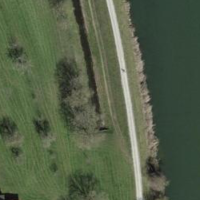
EUNIS habitat code: 25
Species observed at this site:
Chroicocephalus ridibundus
Tachybaptus ruficollis
Aythya fuligula
Ardea alba